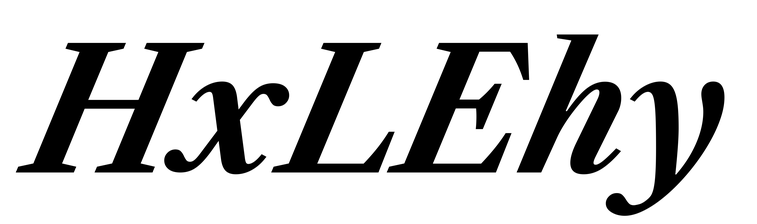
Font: LibreCaslonText-Italic_Bold_Italic